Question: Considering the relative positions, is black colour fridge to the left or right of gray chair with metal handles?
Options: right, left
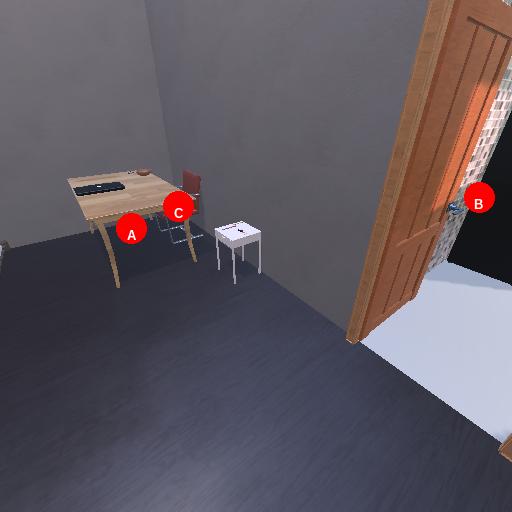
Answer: right